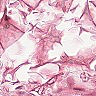
Metastatic tissue present: no